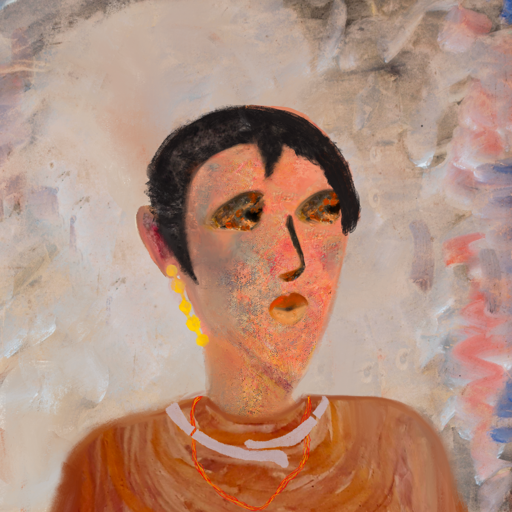
Background: Roy_Bahadur, Head And Neck Side: Irani, Face Side: Gypsy_Queen, Bust: Pious_Lady, Hair Side: Roy_Bahadur, Head Accessory: Blank, Second Necklace: Gypsy_Mother_2, Necklace: Hypocrite_2, Baby: Blank